高一 · 立体几何学
在长方体 $A B C D-A_{1} B_{1} C_{1} D_{1}$ 的六个表面与六个对角面(面 $A A_{1} C_{1} C$ 、面 $A B C_{1} D_{1}$ 、面 $A D C_{1} B_{1}$ 、面 $B B_{1} D_{1} D$ 、面 $A_{1} B C D_{1}$ 及面 $\left.A_{1} B_{1} C D\right)$ 所在的平面中, 与棱 $A A_{1}$ 平行的平面共有 \$ \qquad \$个.
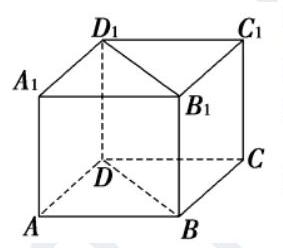
解析: 所示, 结合图形可知 $A A_{1} / /$ 平面 $B B_{1} C_{1} C, A A_{1} / /$ 平面 $D D_{1} C_{1} C, A A_{1} / /$ 平面 $B B_{1} D_{1} D$.